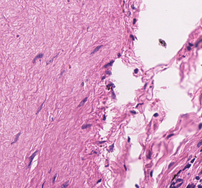
Tumor epithelial tissue: no
Tumor-associated stroma tissue: yes
Normal tissue: no